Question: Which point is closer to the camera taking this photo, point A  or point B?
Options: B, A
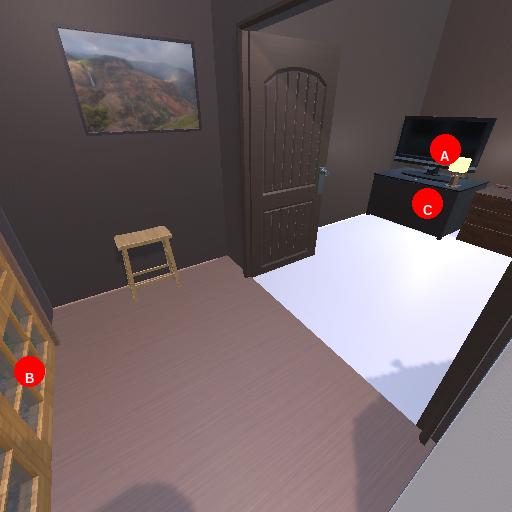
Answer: B